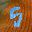
Label: 5